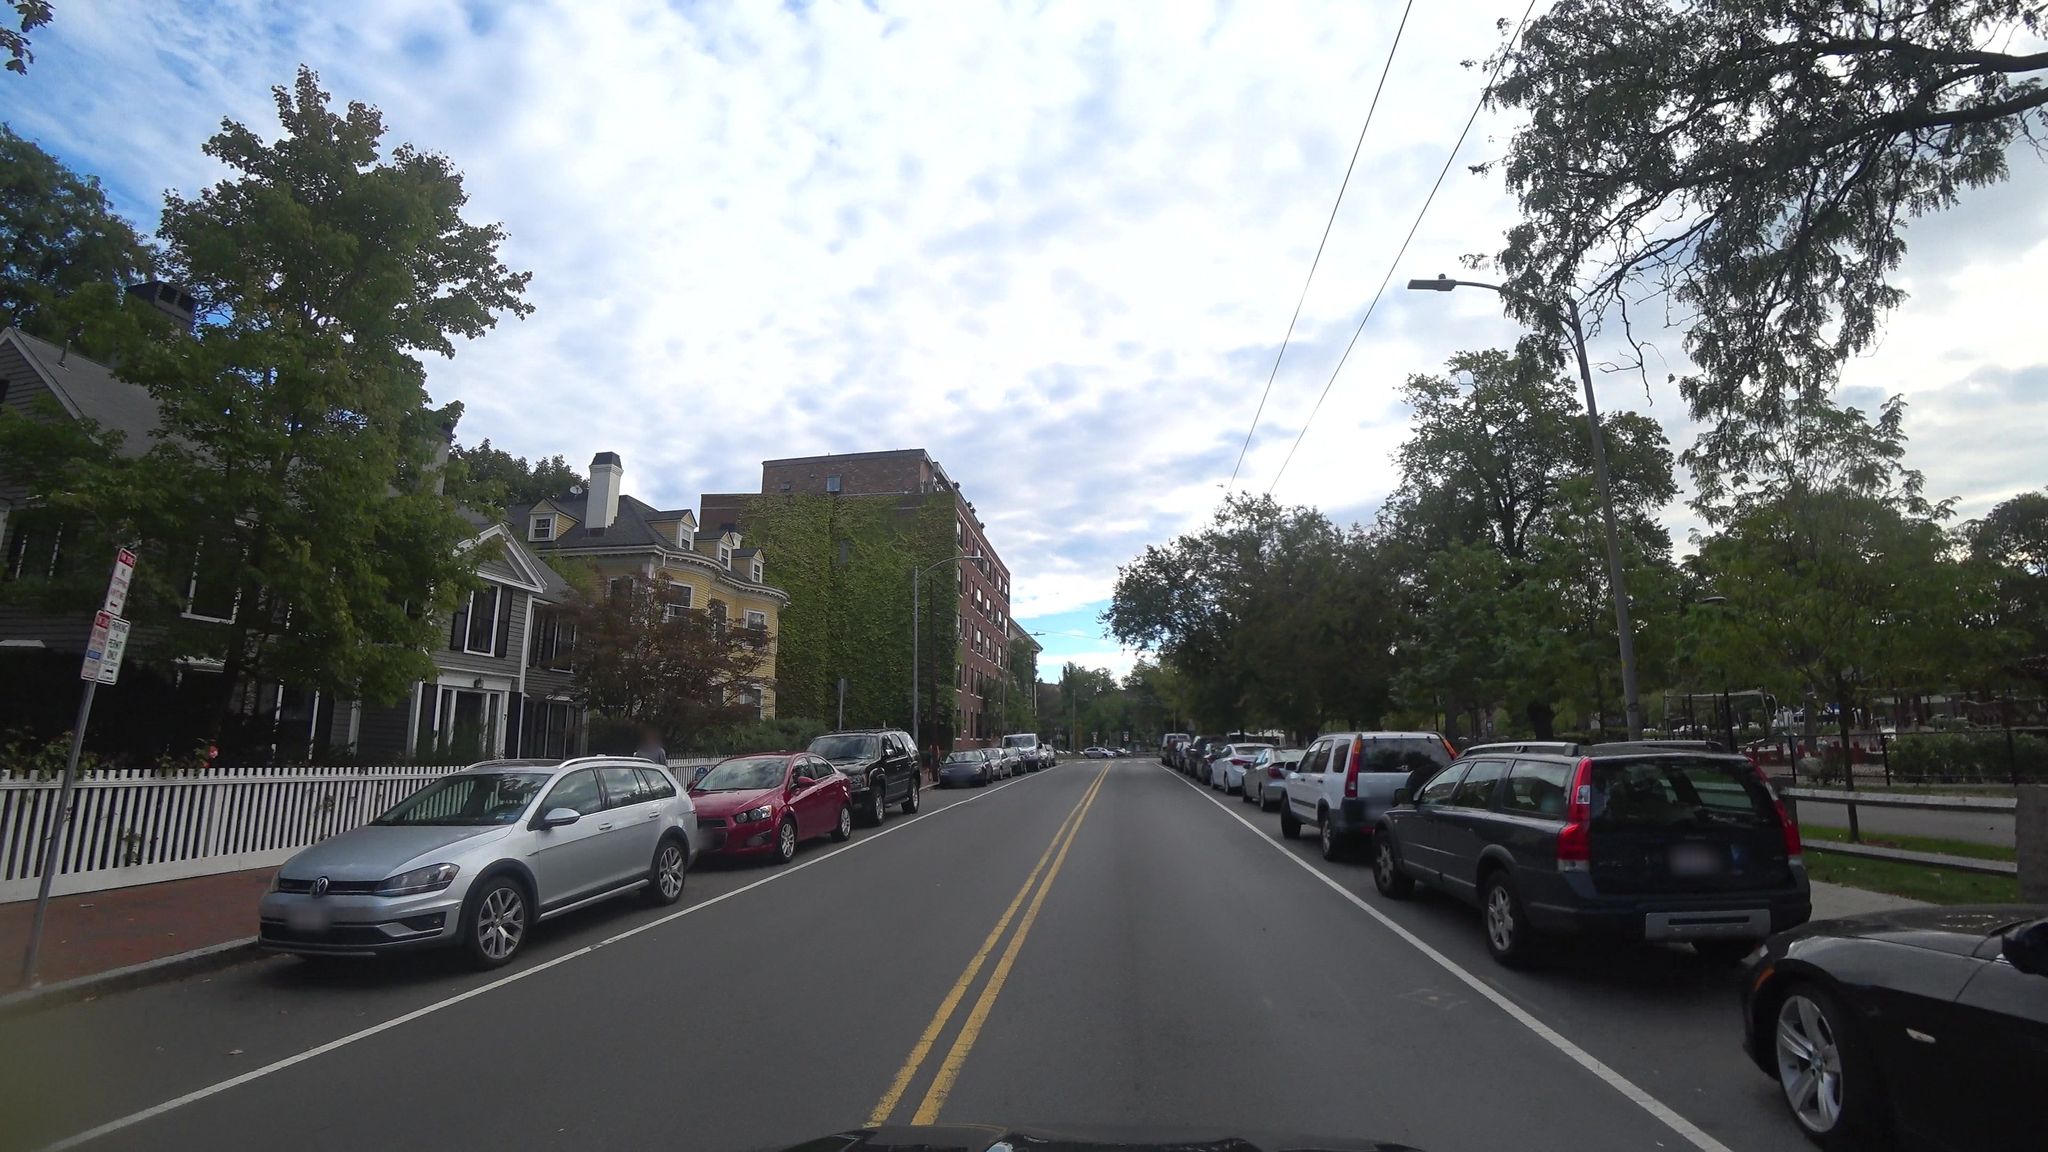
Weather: cloudy
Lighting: day
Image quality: good
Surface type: driving surface
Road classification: footway
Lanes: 2
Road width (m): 16.8
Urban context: urban centre
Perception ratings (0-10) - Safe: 7.8, Lively: 8.44, Beautiful: 9.02, Boring: 0.89, Depressing: 0.88, Wealthy: 5.1